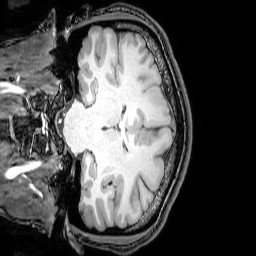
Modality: T1w
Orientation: coronal
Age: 24
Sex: female
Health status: healthy
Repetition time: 0.081 s
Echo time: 0.037 s